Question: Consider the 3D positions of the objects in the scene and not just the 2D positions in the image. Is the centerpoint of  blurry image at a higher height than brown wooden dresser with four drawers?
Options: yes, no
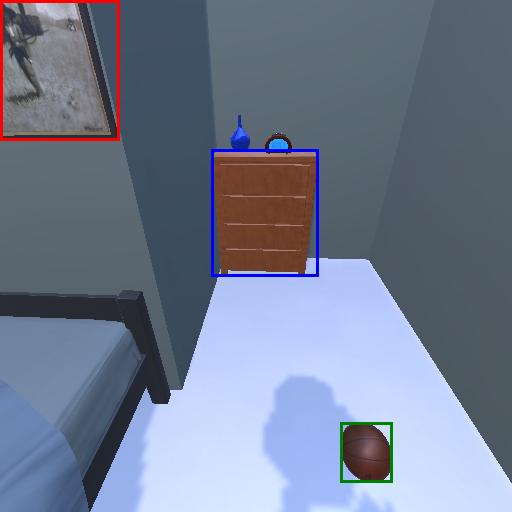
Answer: yes